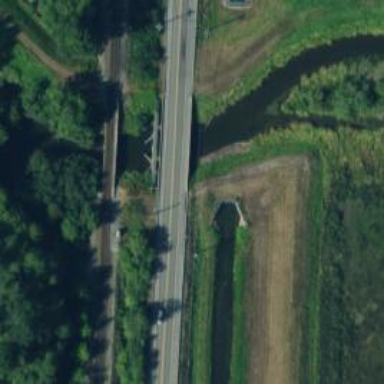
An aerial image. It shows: Culvert tunnel.